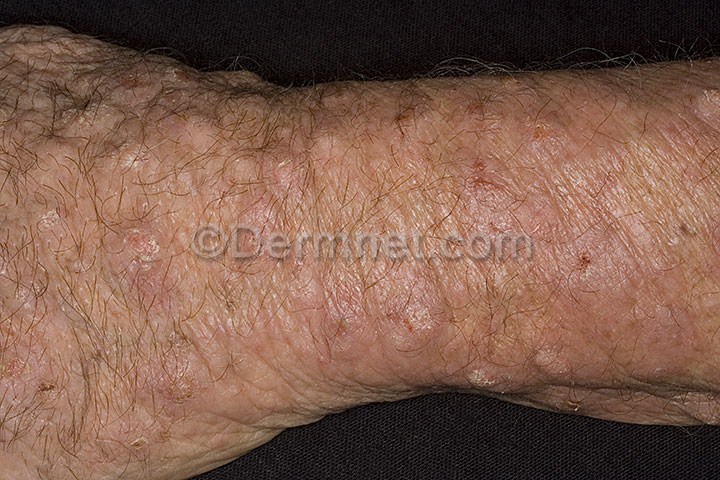
Disease: Eczema Photos